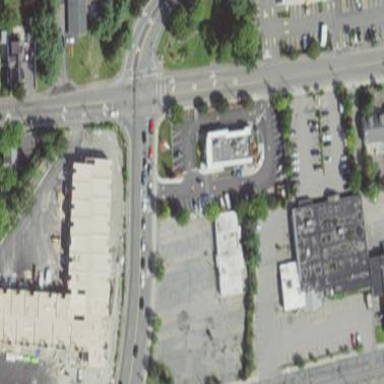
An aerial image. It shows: Retail area.